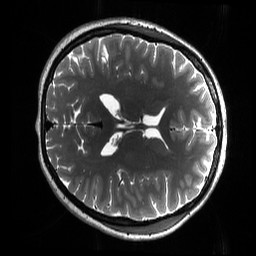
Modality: T2w
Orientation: axial
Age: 23
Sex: female